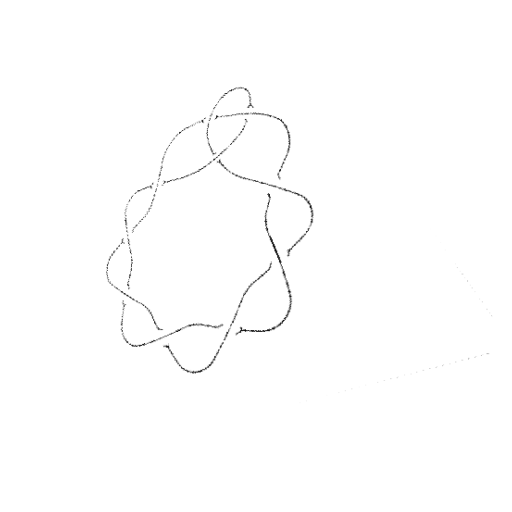
Crossing number: 10